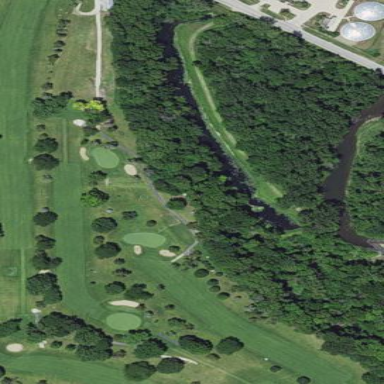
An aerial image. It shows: Golf course.